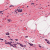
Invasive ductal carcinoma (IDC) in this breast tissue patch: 1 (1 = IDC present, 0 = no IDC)